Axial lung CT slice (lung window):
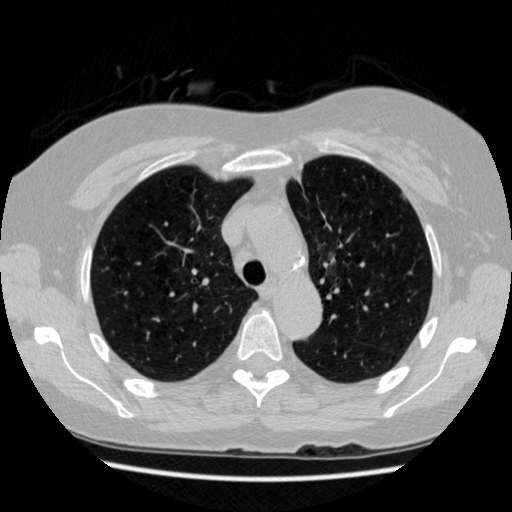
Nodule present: no